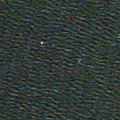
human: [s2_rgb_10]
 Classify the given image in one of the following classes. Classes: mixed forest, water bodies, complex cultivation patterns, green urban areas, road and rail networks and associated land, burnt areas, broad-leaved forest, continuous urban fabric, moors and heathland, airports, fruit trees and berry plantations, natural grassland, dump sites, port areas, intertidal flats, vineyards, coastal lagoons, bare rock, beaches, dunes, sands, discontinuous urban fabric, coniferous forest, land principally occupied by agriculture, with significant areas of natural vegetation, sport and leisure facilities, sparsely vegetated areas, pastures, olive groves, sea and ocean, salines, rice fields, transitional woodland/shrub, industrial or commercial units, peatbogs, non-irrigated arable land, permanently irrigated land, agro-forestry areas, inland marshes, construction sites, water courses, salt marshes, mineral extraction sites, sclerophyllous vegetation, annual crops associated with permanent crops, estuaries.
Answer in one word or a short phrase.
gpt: sea and ocean